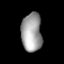
Tissue: prostate
Cell type: Epithelial cells
Senescence score: 0.3437
Nuclear area (px): 774
Mean DAPI intensity: 159.366